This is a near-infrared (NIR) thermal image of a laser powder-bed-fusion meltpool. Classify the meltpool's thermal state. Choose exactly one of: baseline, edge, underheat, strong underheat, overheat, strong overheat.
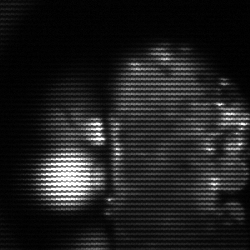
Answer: strong underheat